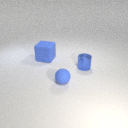
small blue metal cylinder behind small blue rubber sphere